Question: I'm having a problem working out how to draw lines between points on a 'ggplot' that are in a nested structure.
What I have is a set of data that is broken down by 3 different nested groups.
Which are then plotted, the first group is used with facet to pair the subgroups ('Mutation'), the second group then splits the data into the initial experiment ('HiSeq') and the replication experiment ('MiSeq'), while the third group ('Grouping') colors and shapes the points by the sample type they are from.
Where I have gotten stuck though is I'd like to link the 2 points (HiSeq/Miseq) within an pair (mutation) via a line to make it easy to workout which two are linked. I've made a mock up which can be seen:

However I'm unable to work out how to do this across the two groups (HiSeq/Miseq) while staying within the top level group (Mutation).
Does any one have a solution to this? A fragment of the data and the code I'm using to build the current graph can be seen below. It may end up being to messy to be presentable but it would be useful to solve.
'''
ggplot(test,aes(y=AR,x=Type,fill=Grouping,colour=Grouping,shape=Grouping)) +
geom_point(binaxis='y',stackdir='center',position=position_dodge(width = 0.2),size=7) +
facet_wrap(~ Mutation,nrow=1) +
xlab("") +
ylab("Allelic Ratio") +
theme_minimal(base_size=20)
'''
:
'''
structure(list(Mutation = structure(c(1L, 1L, 1L, 1L, 1L, 1L,
1L, 1L, 1L, 1L, 1L, 1L, 1L, 1L, 1L, 1L, 1L, 1L, 1L, 1L, 2L, 2L,
2L, 2L, 2L, 2L, 2L, 2L, 2L, 2L, 2L, 2L, 2L, 2L, 2L, 2L), .Label = c("chr1:51910329",
"chr1:72951069"), class = "factor"), Type = structure(c(1L, 2L,
1L, 2L, 1L, 2L, 1L, 2L, 1L, 2L, 1L, 2L, 1L, 2L, 1L, 2L, 1L, 2L,
1L, 2L, 1L, 2L, 1L, 2L, 1L, 2L, 1L, 2L, 1L, 2L, 1L, 2L, 1L, 2L,
1L, 2L), .Label = c("HiSeq", "MiSeq"), class = "factor"), Grouping = structure(c(3L,
3L, 2L, 2L, 2L, 2L, 2L, 2L, 2L, 2L, 1L, 1L, 2L, 2L, 1L, 1L, 2L,
2L, 2L, 1L, 3L, 3L, 1L, 1L, 2L, 2L, 2L, 2L, 2L, 2L, 1L, 1L, 1L,
1L, 1L, 1L), .Label = c("Offspring (M)", "Offspring (P)", "Proband"
), class = "factor"), Name = c(288458773L, 288458773L, 423125012L,
423125012L, 344991226L, 344991226L, 422977809L, 422977809L, 420753074L,
420753074L, 351142406L, 351142406L, 422743921L, 422743921L, 425596544L,
425596544L, 422595517L, 422595517L, 477342393L, 477342393L, 288458773L,
288458773L, 423125012L, 423125012L, 344991226L, 344991226L, 422977809L,
422977809L, 420753074L, 420753074L, 351142406L, 351142406L, 477342393L,
477342393L, 480773638L, 480773638L), AR = c(0.38, 0.3, 0, 0,
0.375, 0.545, 0.41, 0.388, 0.35, 0.42, 0, 0, NA, 0.59, NA, 0,
0, 0.05, 0, 0, 0.1875, 0.078379734, 0.4, 0.505582473, 0, 0.002394493,
0, 0.002023547, 0, 0.001600569, 0.6, 0.510240797, 0.6, 0.490997813,
0, 0.001785424)), .Names = c("Mutation", "Type", "Grouping",
"Name", "AR"), class = "data.frame", row.names = c(NA, -36L))
'''
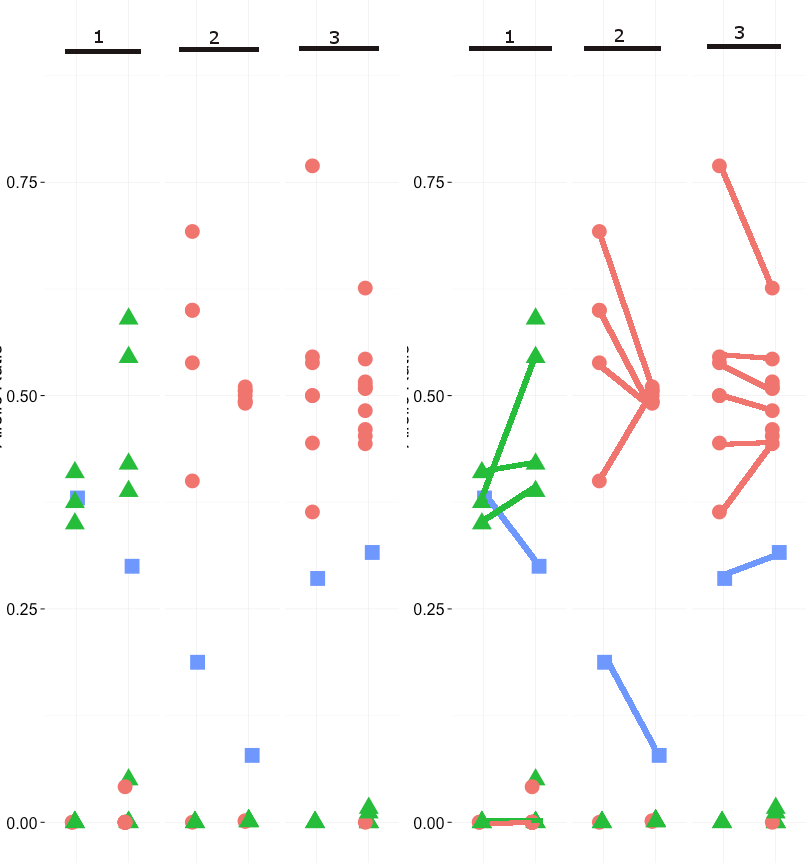
Answer: I think this may be what you want -- look into 'geom_line' and understanding its 'group' aesthetic:
'''
ggplot(df, aes(x = Type, y = AR, fill = Grouping, color = Grouping, shape = Grouping)) +
geom_point(size = 5) +
geom_line(aes(group = Name)) +
facet_wrap(~ Mutation)
'''
<URL>